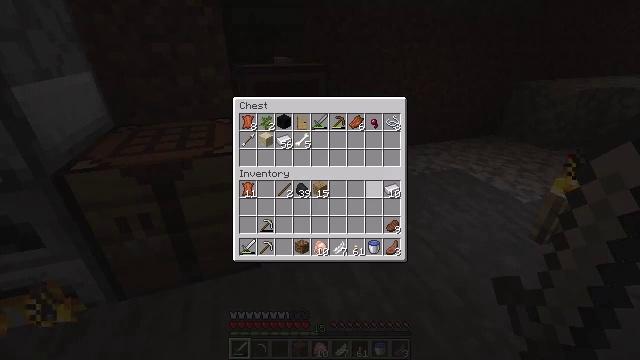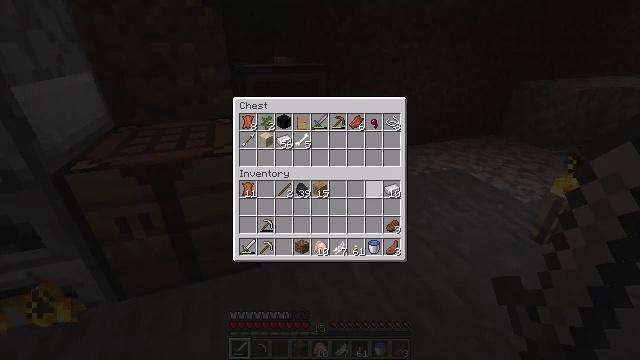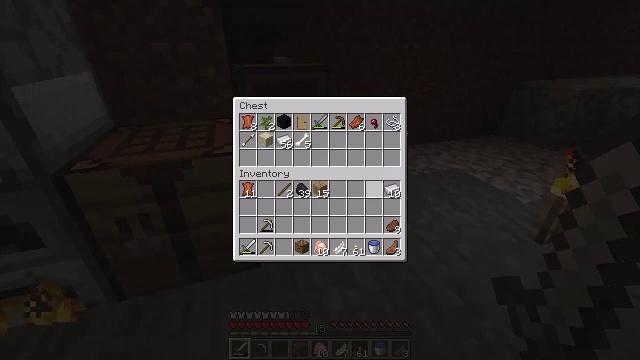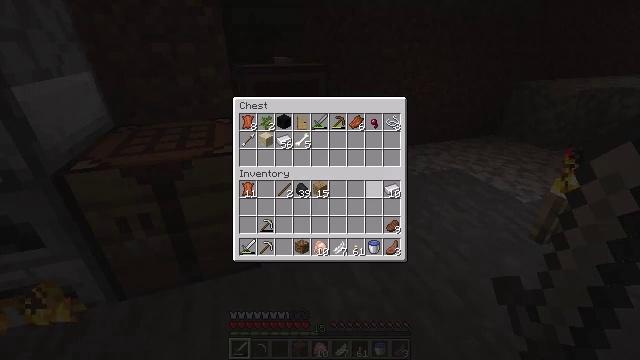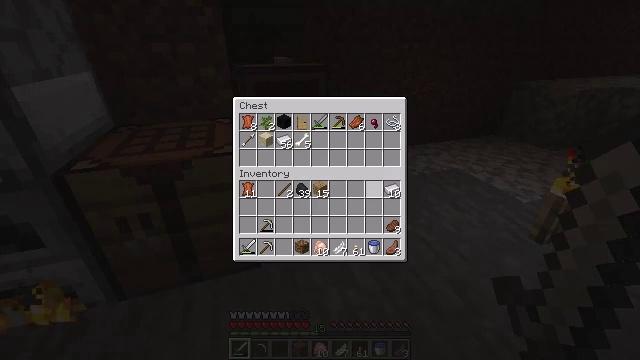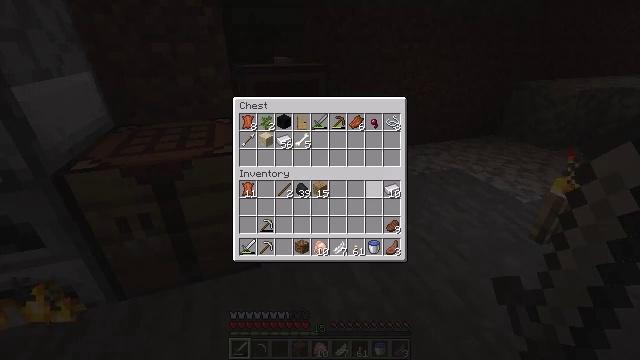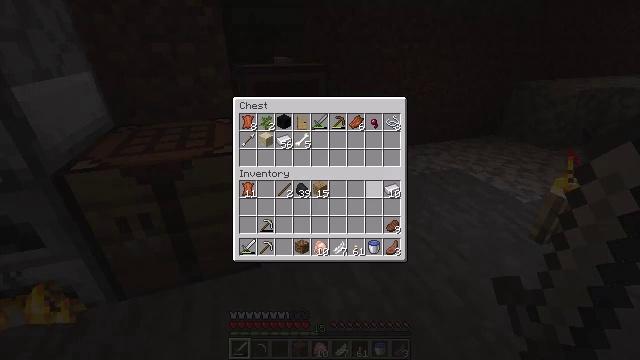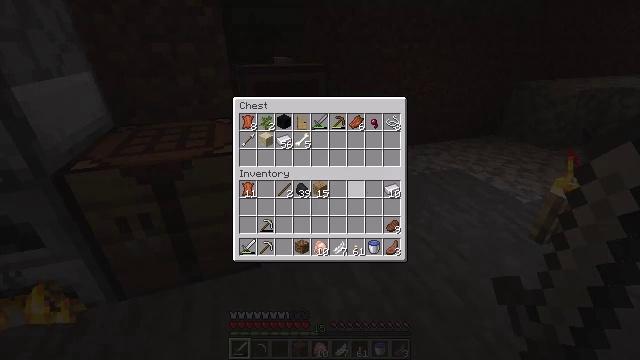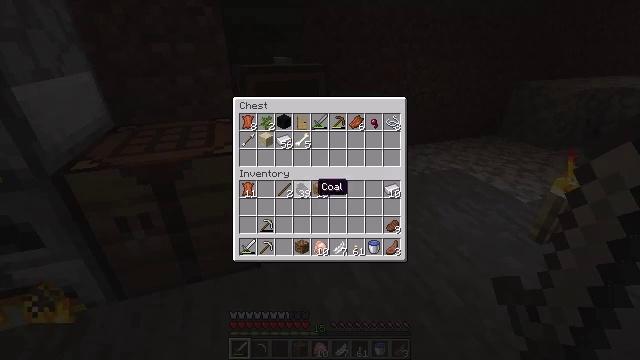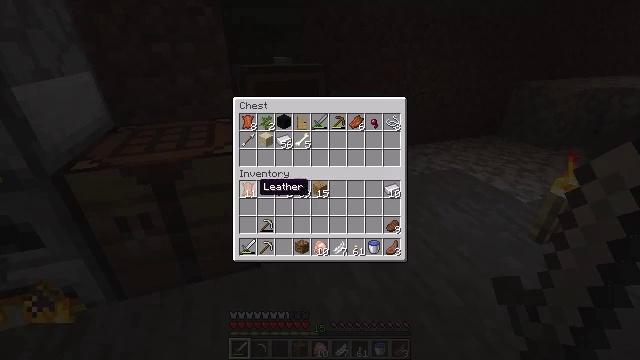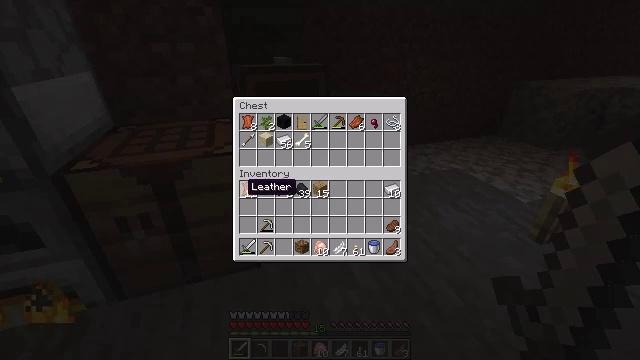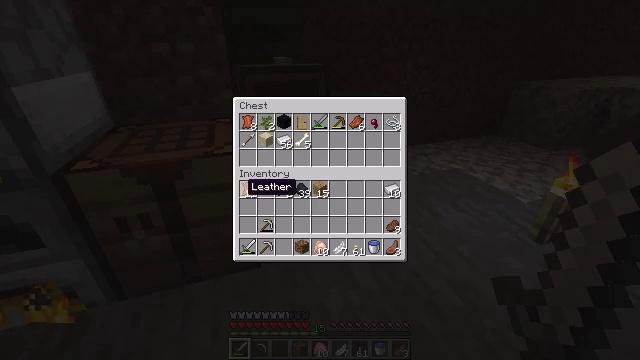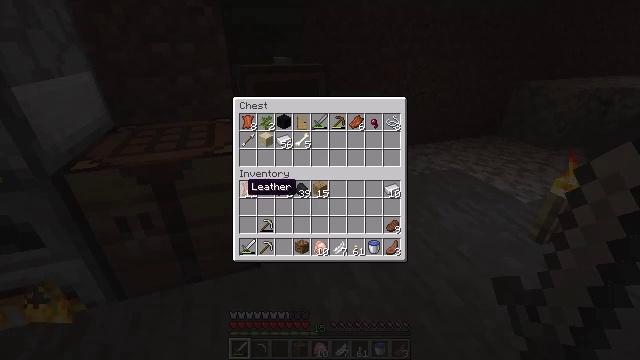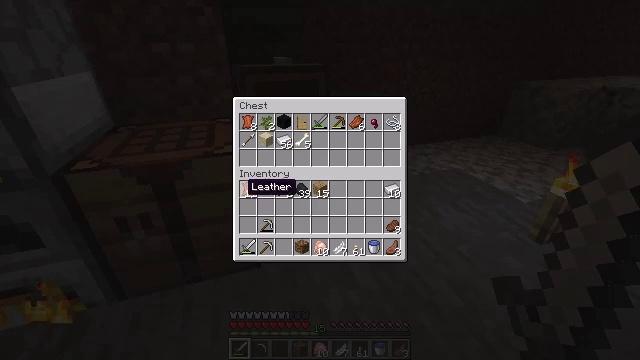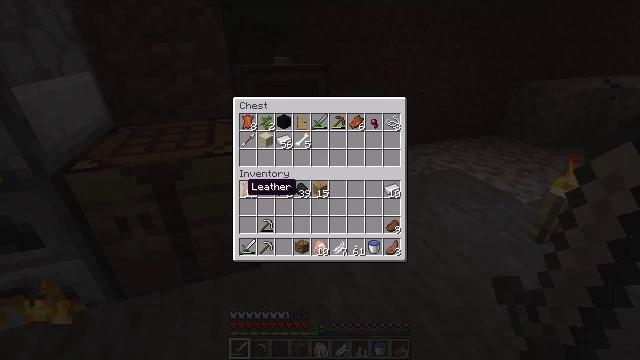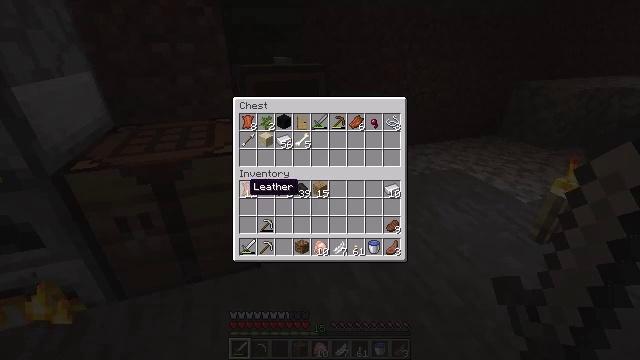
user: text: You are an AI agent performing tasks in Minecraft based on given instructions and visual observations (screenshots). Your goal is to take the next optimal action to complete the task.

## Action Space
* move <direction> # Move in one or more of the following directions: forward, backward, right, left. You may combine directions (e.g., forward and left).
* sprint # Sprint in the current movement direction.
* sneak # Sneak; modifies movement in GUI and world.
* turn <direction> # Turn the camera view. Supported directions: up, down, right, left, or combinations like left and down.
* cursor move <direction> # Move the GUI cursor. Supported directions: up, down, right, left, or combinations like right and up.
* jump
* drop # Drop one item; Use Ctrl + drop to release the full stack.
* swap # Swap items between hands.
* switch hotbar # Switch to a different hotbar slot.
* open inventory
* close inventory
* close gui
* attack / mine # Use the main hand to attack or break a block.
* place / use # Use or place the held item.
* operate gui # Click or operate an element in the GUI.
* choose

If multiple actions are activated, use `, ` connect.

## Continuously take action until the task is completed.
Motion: motion action
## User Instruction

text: Attack the ground to gather sand.
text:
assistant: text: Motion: no_op
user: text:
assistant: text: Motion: no_op
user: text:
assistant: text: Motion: no_op
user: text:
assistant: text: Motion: no_op
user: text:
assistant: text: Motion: no_op
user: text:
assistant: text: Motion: no_op
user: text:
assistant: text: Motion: sneak, cursor move left
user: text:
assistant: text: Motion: sneak, cursor move left
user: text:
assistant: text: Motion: sneak, cursor move left
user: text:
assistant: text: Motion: sneak, cursor move left
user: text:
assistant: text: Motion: sneak
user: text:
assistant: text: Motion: sneak
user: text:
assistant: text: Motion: sneak
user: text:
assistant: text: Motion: sneak
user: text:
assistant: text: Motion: sneak
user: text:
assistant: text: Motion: sneak
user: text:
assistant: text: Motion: sneak
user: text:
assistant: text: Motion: sneak
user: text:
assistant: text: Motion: sneak, operate gui
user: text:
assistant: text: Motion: sneak, operate gui
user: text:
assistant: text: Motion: sneak, operate gui
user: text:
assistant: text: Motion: sneak
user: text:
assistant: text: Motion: sneak
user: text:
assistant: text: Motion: sneak
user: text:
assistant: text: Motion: sneak
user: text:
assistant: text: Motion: sneak
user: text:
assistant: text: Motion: no_op
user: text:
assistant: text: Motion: no_op
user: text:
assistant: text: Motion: no_op
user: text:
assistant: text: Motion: no_op